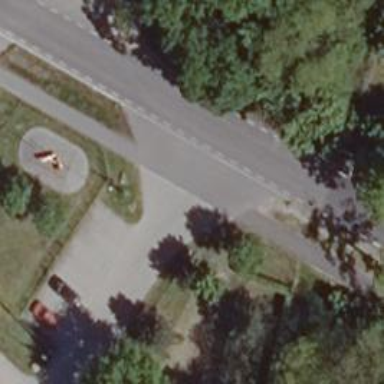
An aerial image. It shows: Asphalt path.